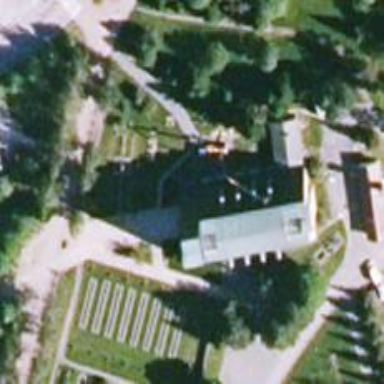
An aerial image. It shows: Church which is place of worship.